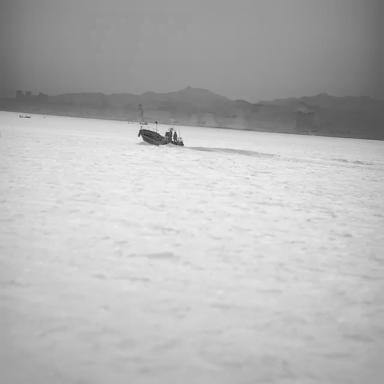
There are three bulk_carriers in the infrared image.